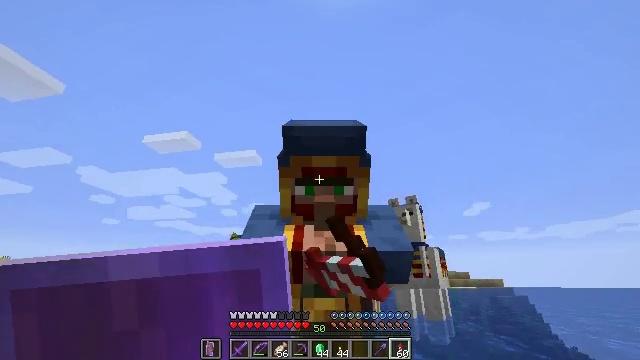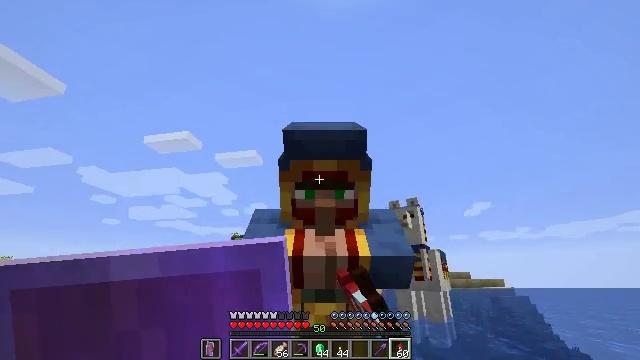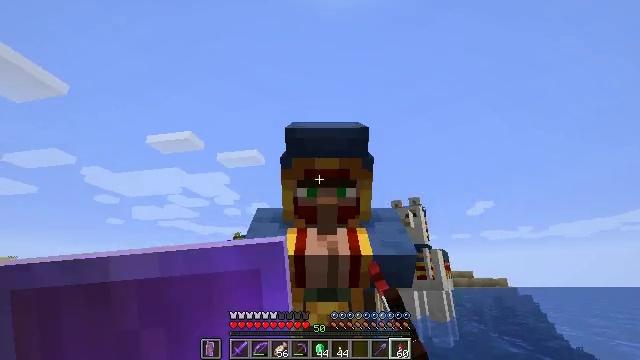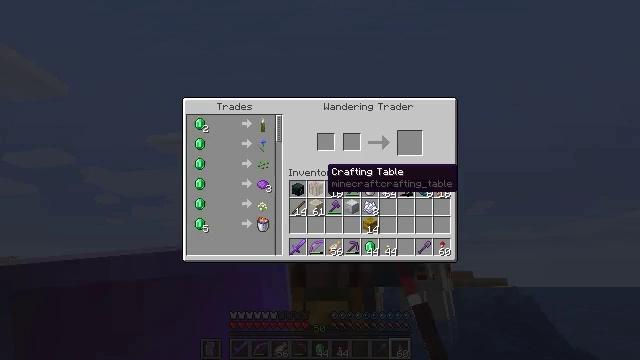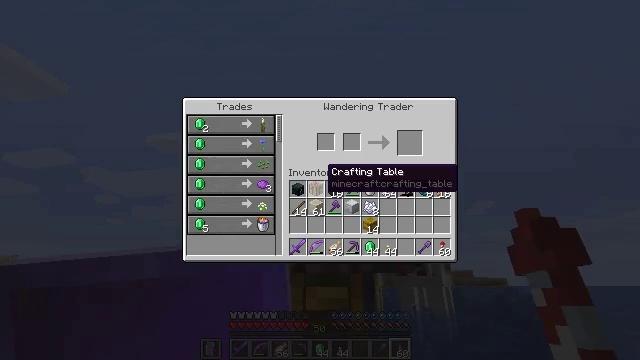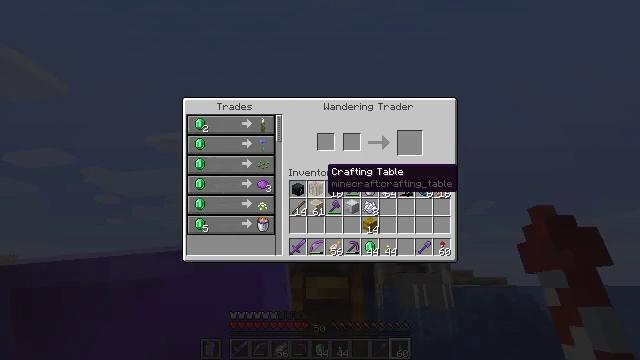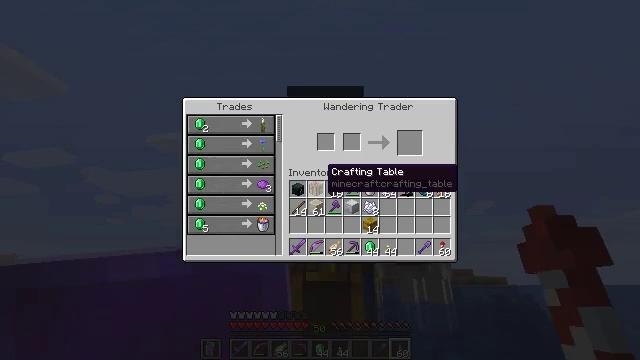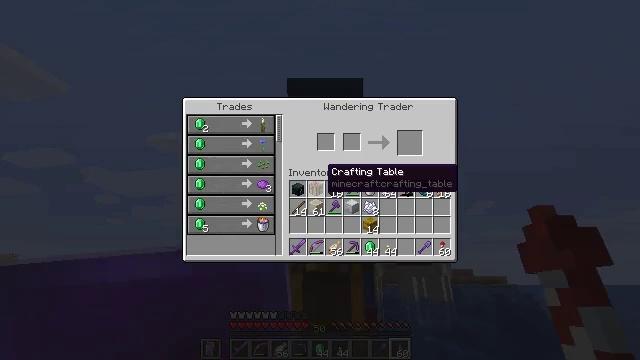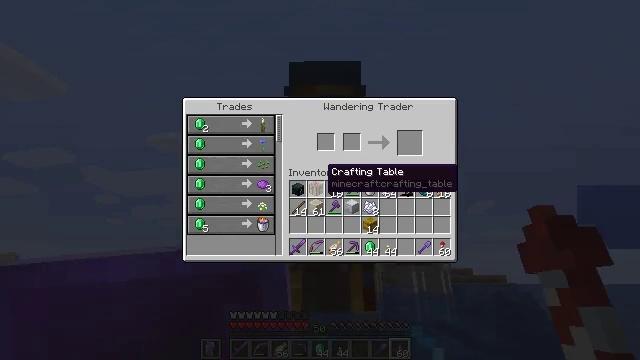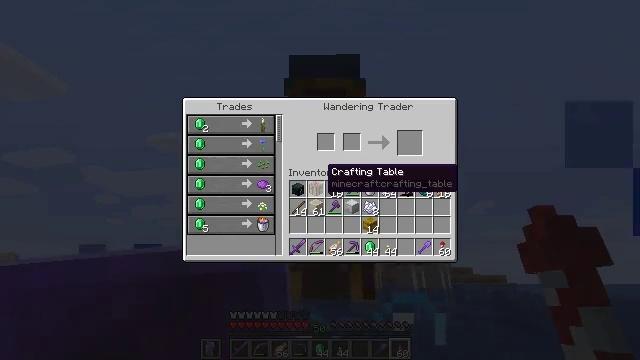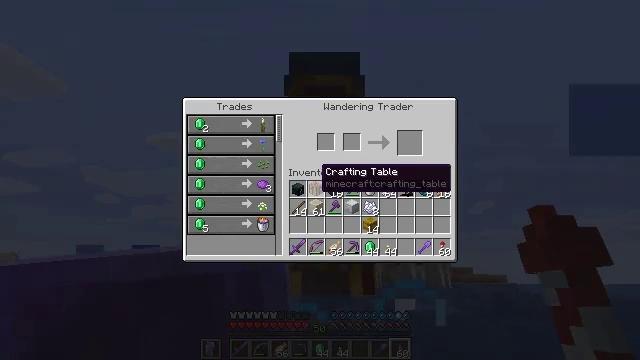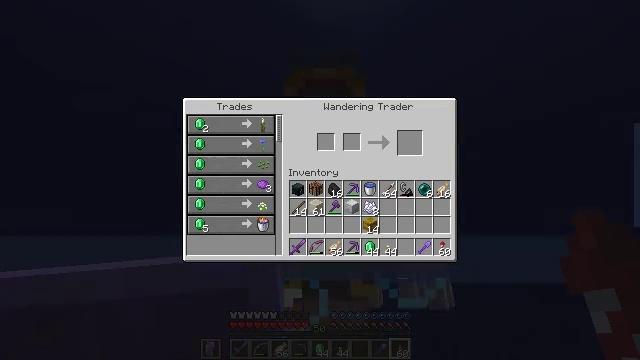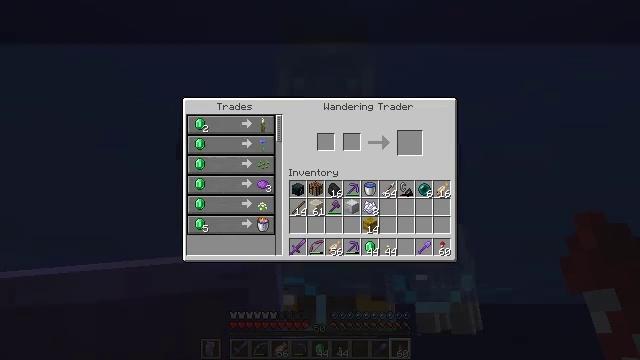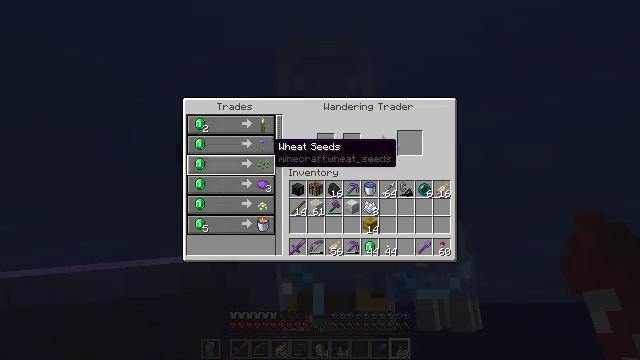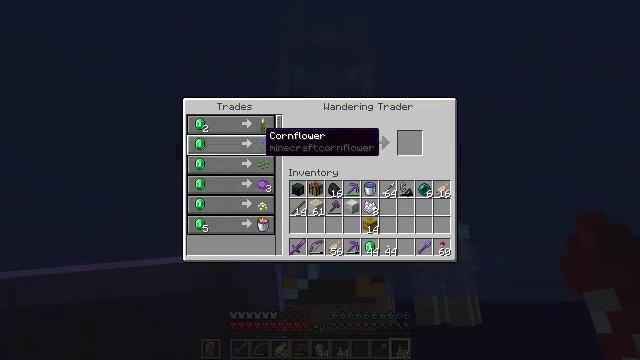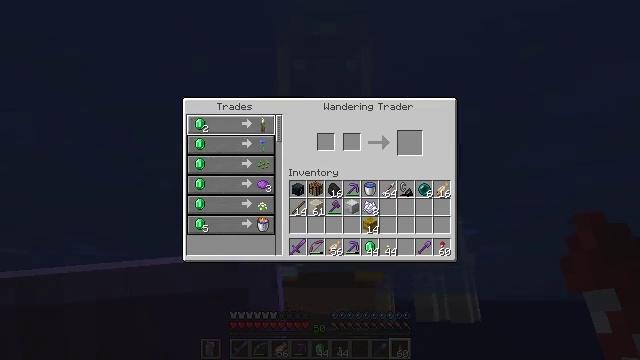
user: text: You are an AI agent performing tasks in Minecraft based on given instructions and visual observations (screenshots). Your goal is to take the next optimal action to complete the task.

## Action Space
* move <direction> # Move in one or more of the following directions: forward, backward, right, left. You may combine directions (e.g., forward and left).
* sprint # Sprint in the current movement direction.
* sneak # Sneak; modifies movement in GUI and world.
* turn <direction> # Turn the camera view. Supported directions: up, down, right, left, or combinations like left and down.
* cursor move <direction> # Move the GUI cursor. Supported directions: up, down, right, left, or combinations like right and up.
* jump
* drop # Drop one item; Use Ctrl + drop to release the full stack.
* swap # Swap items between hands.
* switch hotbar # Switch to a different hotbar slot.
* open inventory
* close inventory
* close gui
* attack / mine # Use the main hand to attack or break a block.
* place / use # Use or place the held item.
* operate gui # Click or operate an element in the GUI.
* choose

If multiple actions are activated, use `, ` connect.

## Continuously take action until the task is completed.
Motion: motion action
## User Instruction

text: Make a sea pickle using the crafting table.
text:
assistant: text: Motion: no_op
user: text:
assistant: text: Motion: no_op
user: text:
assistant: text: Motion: open gui
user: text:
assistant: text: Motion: no_op
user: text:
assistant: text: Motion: no_op
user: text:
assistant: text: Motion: no_op
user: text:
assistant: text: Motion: no_op
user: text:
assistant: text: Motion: no_op
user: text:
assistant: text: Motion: no_op
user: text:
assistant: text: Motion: no_op
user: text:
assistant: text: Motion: cursor move left
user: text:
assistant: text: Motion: cursor move left and up
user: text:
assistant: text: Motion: cursor move left and up
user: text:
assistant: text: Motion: cursor move left and up
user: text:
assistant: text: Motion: cursor move left and up
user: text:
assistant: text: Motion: sneak, cursor move left and up
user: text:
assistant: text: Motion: sneak
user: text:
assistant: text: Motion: sneak
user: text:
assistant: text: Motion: sneak
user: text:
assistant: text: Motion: sneak
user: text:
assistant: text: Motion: sneak
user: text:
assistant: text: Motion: sneak
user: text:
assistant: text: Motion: sneak
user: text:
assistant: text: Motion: sneak
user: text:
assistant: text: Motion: sneak, operate gui
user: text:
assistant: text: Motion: sneak, operate gui
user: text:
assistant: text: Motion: sneak, operate gui
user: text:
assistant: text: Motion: sneak, cursor move right, operate gui
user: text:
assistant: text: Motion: sneak, cursor move right
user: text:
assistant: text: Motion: sneak, cursor move right